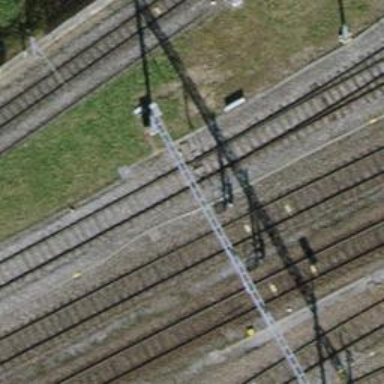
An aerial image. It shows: Railway switch.